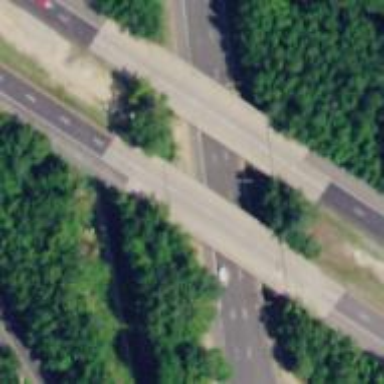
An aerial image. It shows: Urban freeway or expressway.